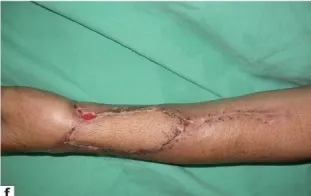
One week after secondary suturing.
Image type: radiology (x_ray)